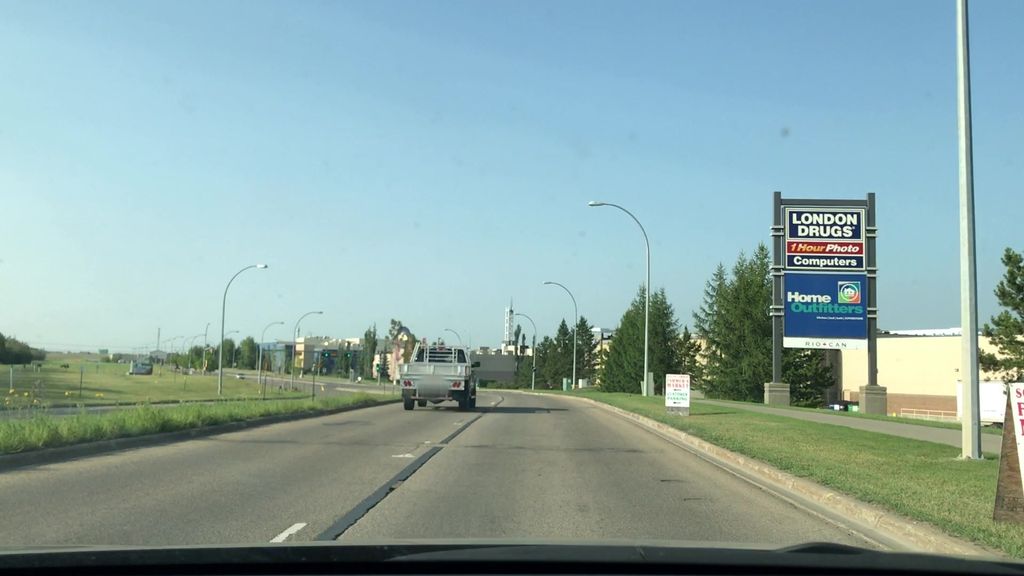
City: edmonton